Question: I have some plots and I want so save them as .eps. But the output from PyCharm in Spyder differs from the output which savefig generates.
Here is the complete code: (based on this discussion: <URL>
'''
# -*- coding: utf-8 -*-
import matplotlib.pylab as plt
import matplotlib.gridspec as gridspec
import numpy as np
dipole=[5.65,5.97,6.13,6.13,6.13]
cellsize1=np.array([40000./256,40000./512,40000./1024,40000./4096,40000./8192])
exchange=[22.3,20.6,20.4]
cellsize2=np.array([40000./1024,40000./4096,40000./8192])
k_dipol=5.3
k_ex=22.
yerr1=np.multiply(cellsize1,k_dipol**2/(1000*2*np.pi))
yerr2=np.multiply(cellsize2,k_ex**2/(1000*2*np.pi))
fig=plt.figure(num=None, figsize=(10, 4), dpi=80, facecolor='w', edgecolor='k')
font = {'weight' : 'normal', 'size' : 13}
plt.rc('font', **font)
ylim2 = [4.5, 6.5]
ylim = [19., 25.5]
ylimratio = (ylim[1]-ylim[0])/(ylim2[1]-ylim2[0]+ylim[1]-ylim[0])
ylim2ratio = (ylim2[1]-ylim2[0])/(ylim2[1]-ylim2[0]+ylim[1]-ylim[0])
gs = gridspec.GridSpec(2, 1, height_ratios=[ylimratio, ylim2ratio])
ax = fig.add_subplot(gs[0])
plot1=ax.errorbar(cellsize2,exchange, yerr=yerr2, fmt='--o', label='Austausch')
ax.set_ylim(ylim)
ax.grid(True)
ax.xaxis.tick_top()
ax.tick_params(labeltop='off')
ax2 = fig.add_subplot(gs[1])
plot2=ax2.errorbar(cellsize1,dipole, yerr=yerr1, fmt='g--o', label='Dipol')
ax2.set_ylim(ylim2)
ax2.yaxis.set_ticks([5,6])
ax2.set_yticklabels([5,6])
ax2.grid(True)
ax2.xaxis.tick_bottom()
ax2.set_xlabel(u'Auflosung (nm/Zelle)')
ax2.set_ylabel(u'Wellenvektor (1/um)')
ax2.yaxis.set_label_coords(0.05, 0.5, transform=fig.transFigure)
xlim = ax2.get_xlim()
ax.set_xlim(xlim)
ax2.set_xlim(xlim)
plt.subplots_adjust(hspace=0.1)
fig.legend((plot1, plot2), ('Austauschwelle','Dipolwelle'),
bbox_to_anchor=[0.85, 0.9], prop={'size':9})
plt.savefig('Aufloesungsvergleich_k_vektoren.eps', bbox_inches='tight', pad_inches=0.05)
plt.show()
'''
This code gernerates the following outputs

The upper part is the eps-file. The lower part is the window which pops up when I run the code. Please have a look at the location of the legend...
I guess this is not normal?
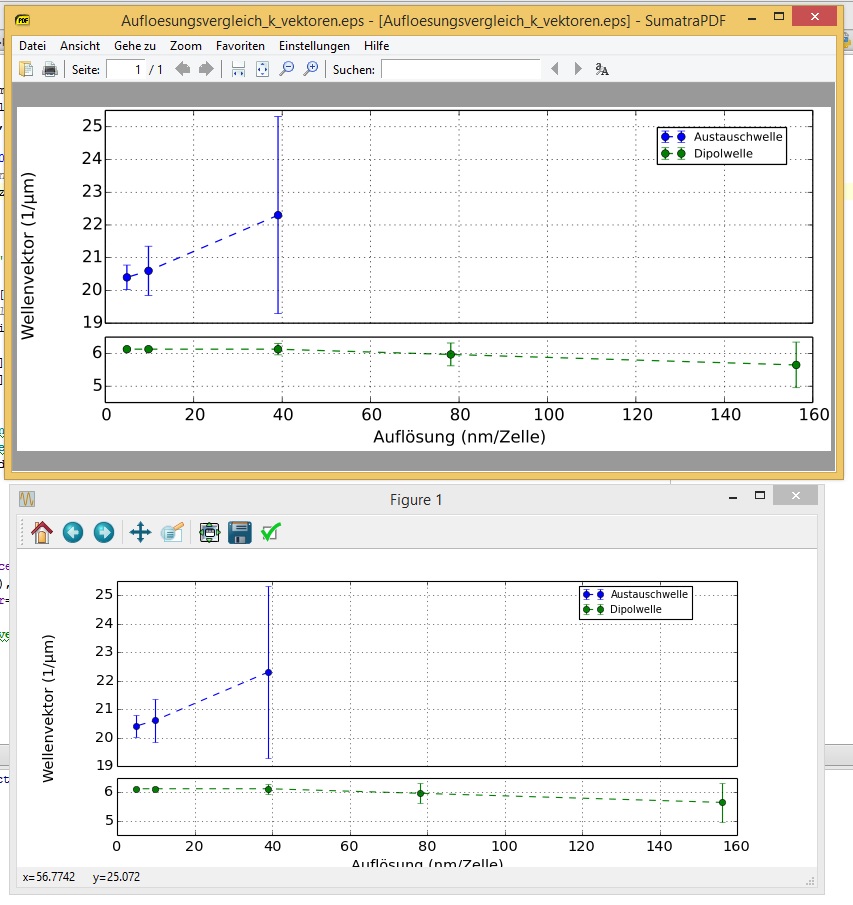
Answer: When you choose 'bbox_inches='tight'' when saving a matplotlib figure as an image using <URL> the function will attempt to find the smallest, tighest box it can that encloses all of your objects.
One unfortunate side-effect of this is that it can seemingly "move" objects when you compare the output from 'plt.show()' and the output from 'plt.savefig()'. If you remove 'bbox_inches='tight'' then this should solve your problem.